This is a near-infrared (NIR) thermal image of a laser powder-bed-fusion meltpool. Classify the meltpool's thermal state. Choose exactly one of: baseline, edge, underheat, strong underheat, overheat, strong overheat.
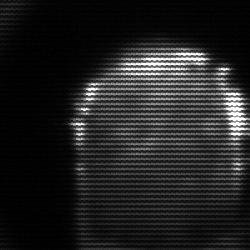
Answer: baseline